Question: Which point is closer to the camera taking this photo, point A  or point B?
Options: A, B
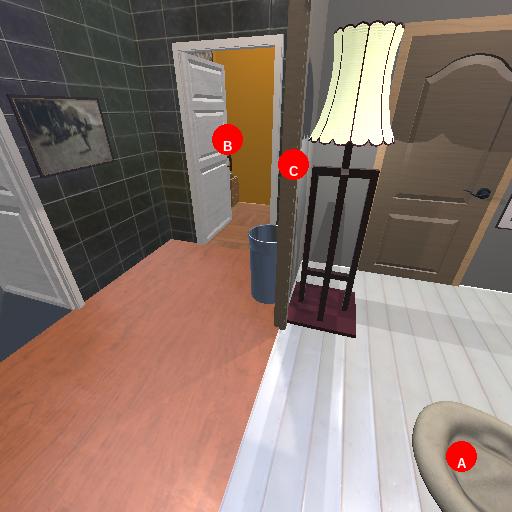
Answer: A